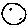
Label: moon